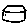
Label: house